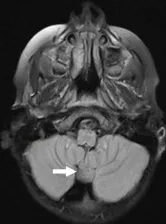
Brain MRI showing an inferior cerebellar vermian hypoplasia (white arrow), with communication between a normal-sized fourth ventricle (yellow arrow) and cisterna magna (red arrows). There was no hypoplasia, anterior rotation, upward displacement of the remaining vermis, or anterolateral displacement of the cerebellar hemispheres. The forebrain appeared normal. Axial.
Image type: radiology (mri)